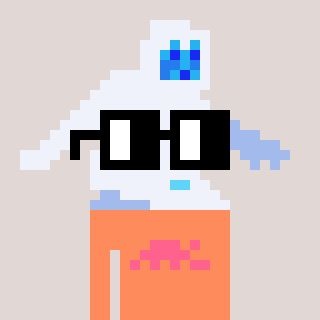
a pixel art character with square black glasses, a yeti-shaped head and a peachy-colored body on a warm background